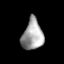
Tissue: lung
Cell type: Epithelial cells
Senescence score: 0.2343
Nuclear area (px): 619
Mean DAPI intensity: 162.977